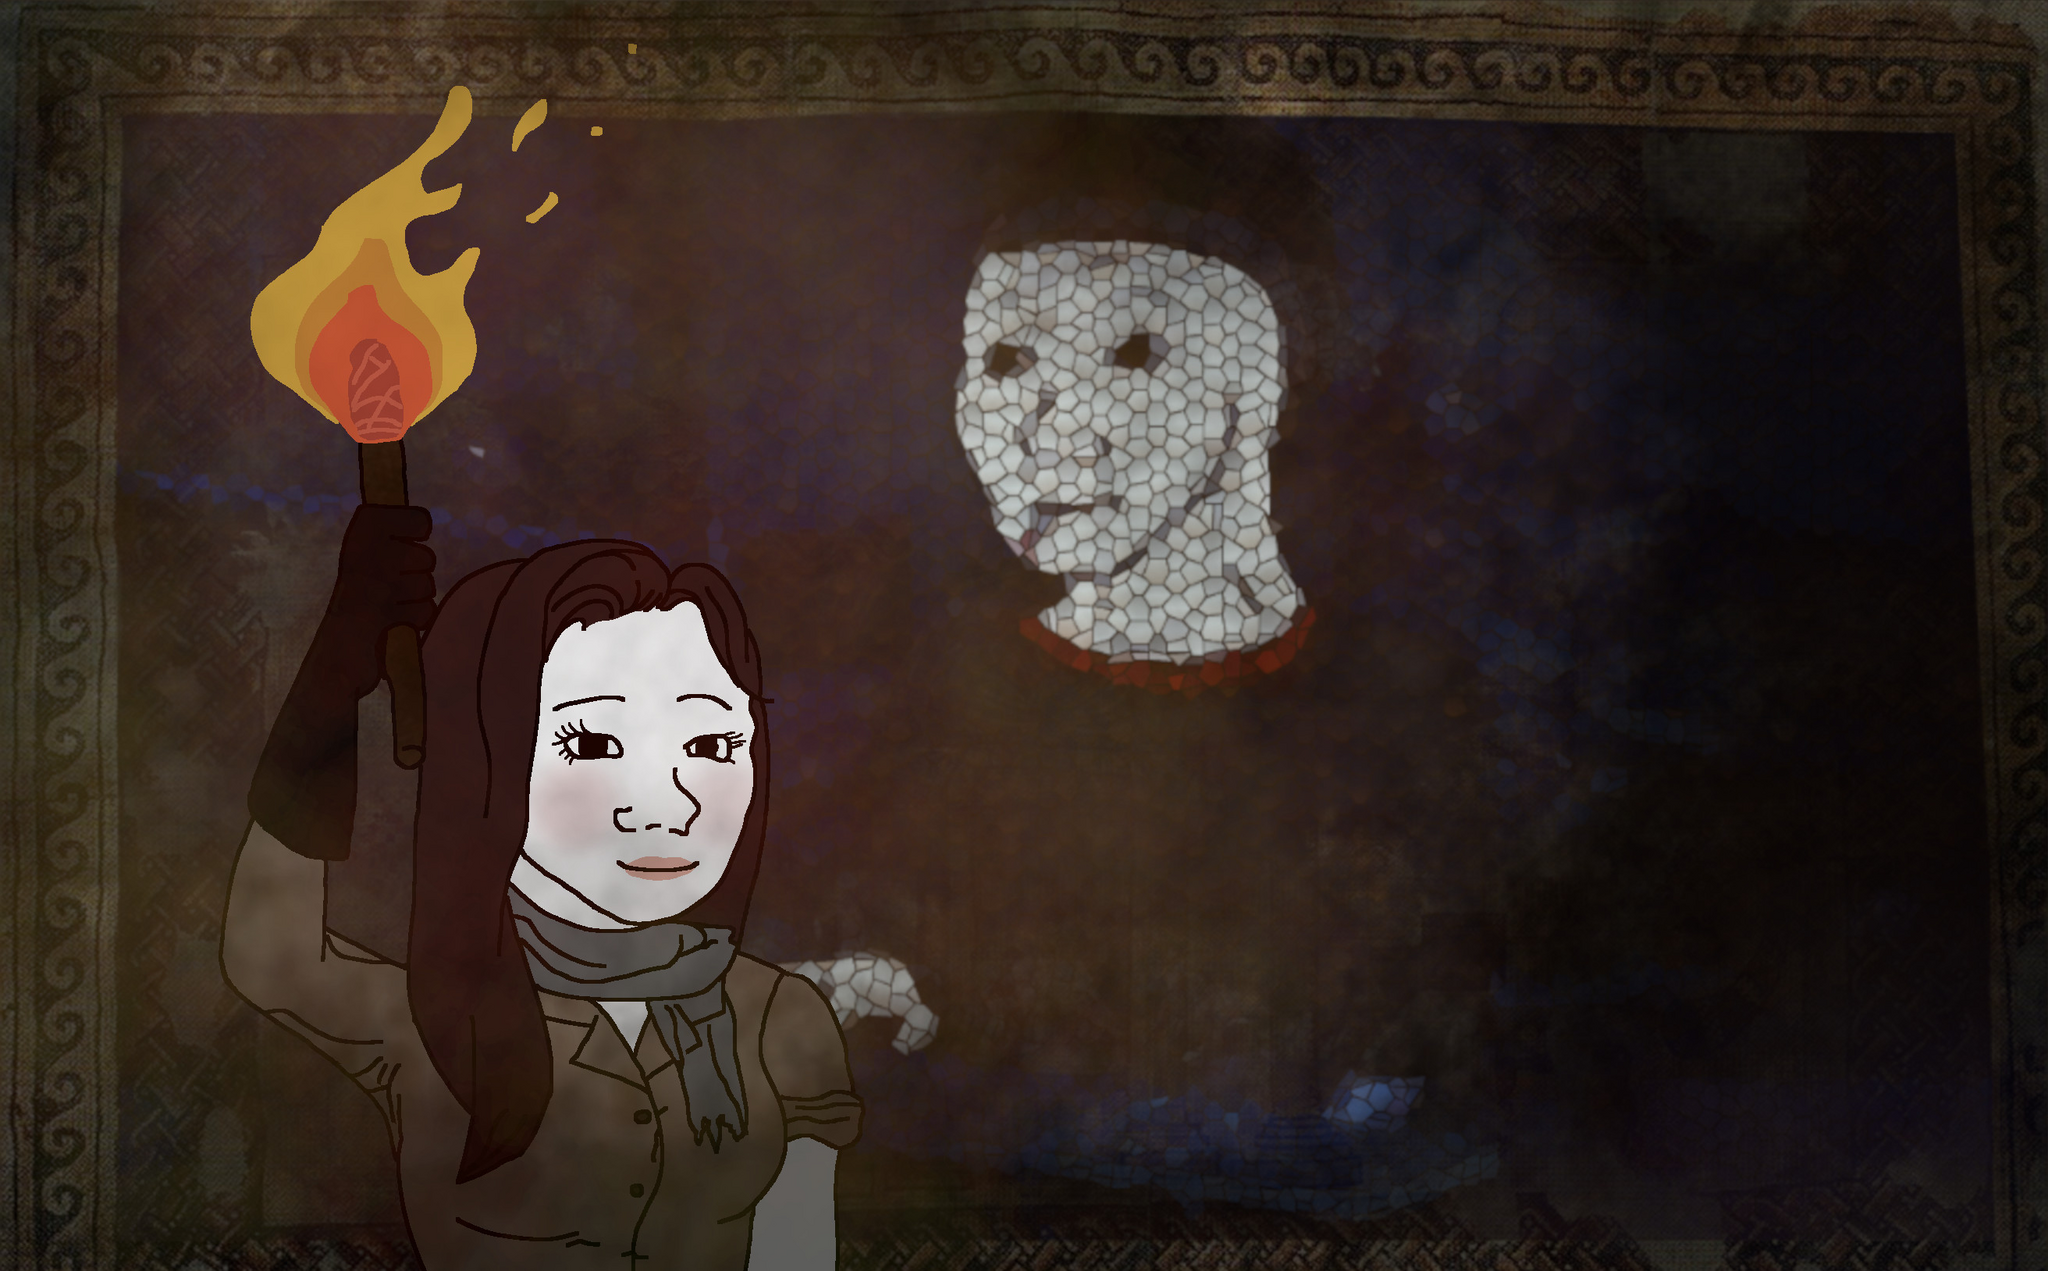
Label: 5_Wojak_with_Background